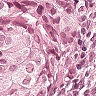
Metastatic tissue present: yes